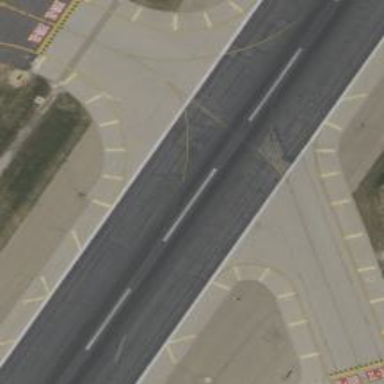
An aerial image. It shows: Asphalt runway at the airport.